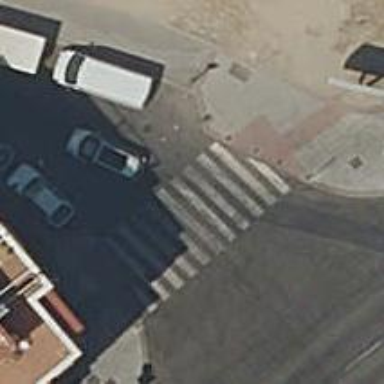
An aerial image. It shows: Uncontrolled road crossing.